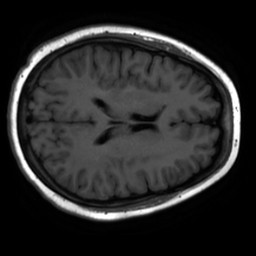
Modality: inplaneT1
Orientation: axial
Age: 21
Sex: female
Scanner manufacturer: ge
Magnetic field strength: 3 T
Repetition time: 2.499 s
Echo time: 0.02513 s